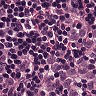
Metastatic tissue present: yes